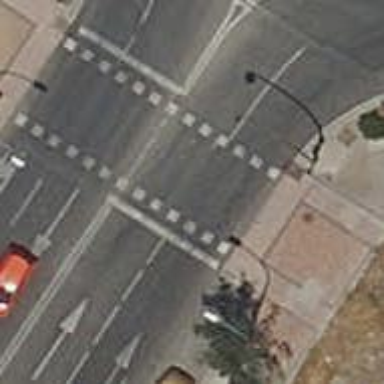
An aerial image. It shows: Road with traffic signals and zebra crossing with traffic signals.